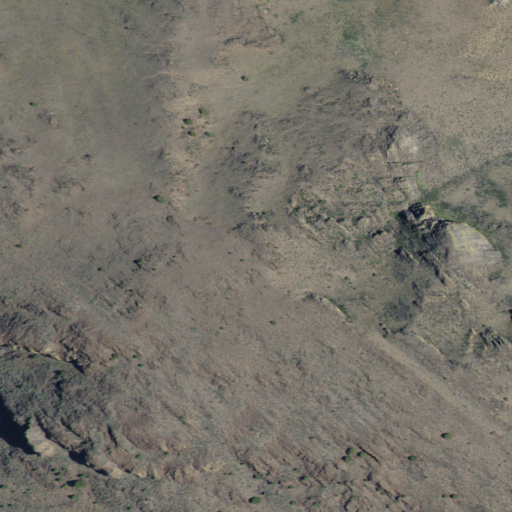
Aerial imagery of mountain in Idaho named Black Butte containing shrub and grassland